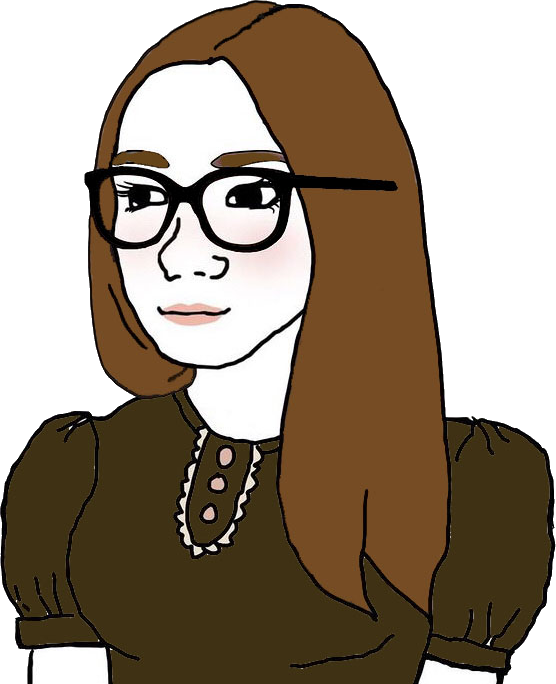
Label: 5_Trad_Wife